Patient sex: M
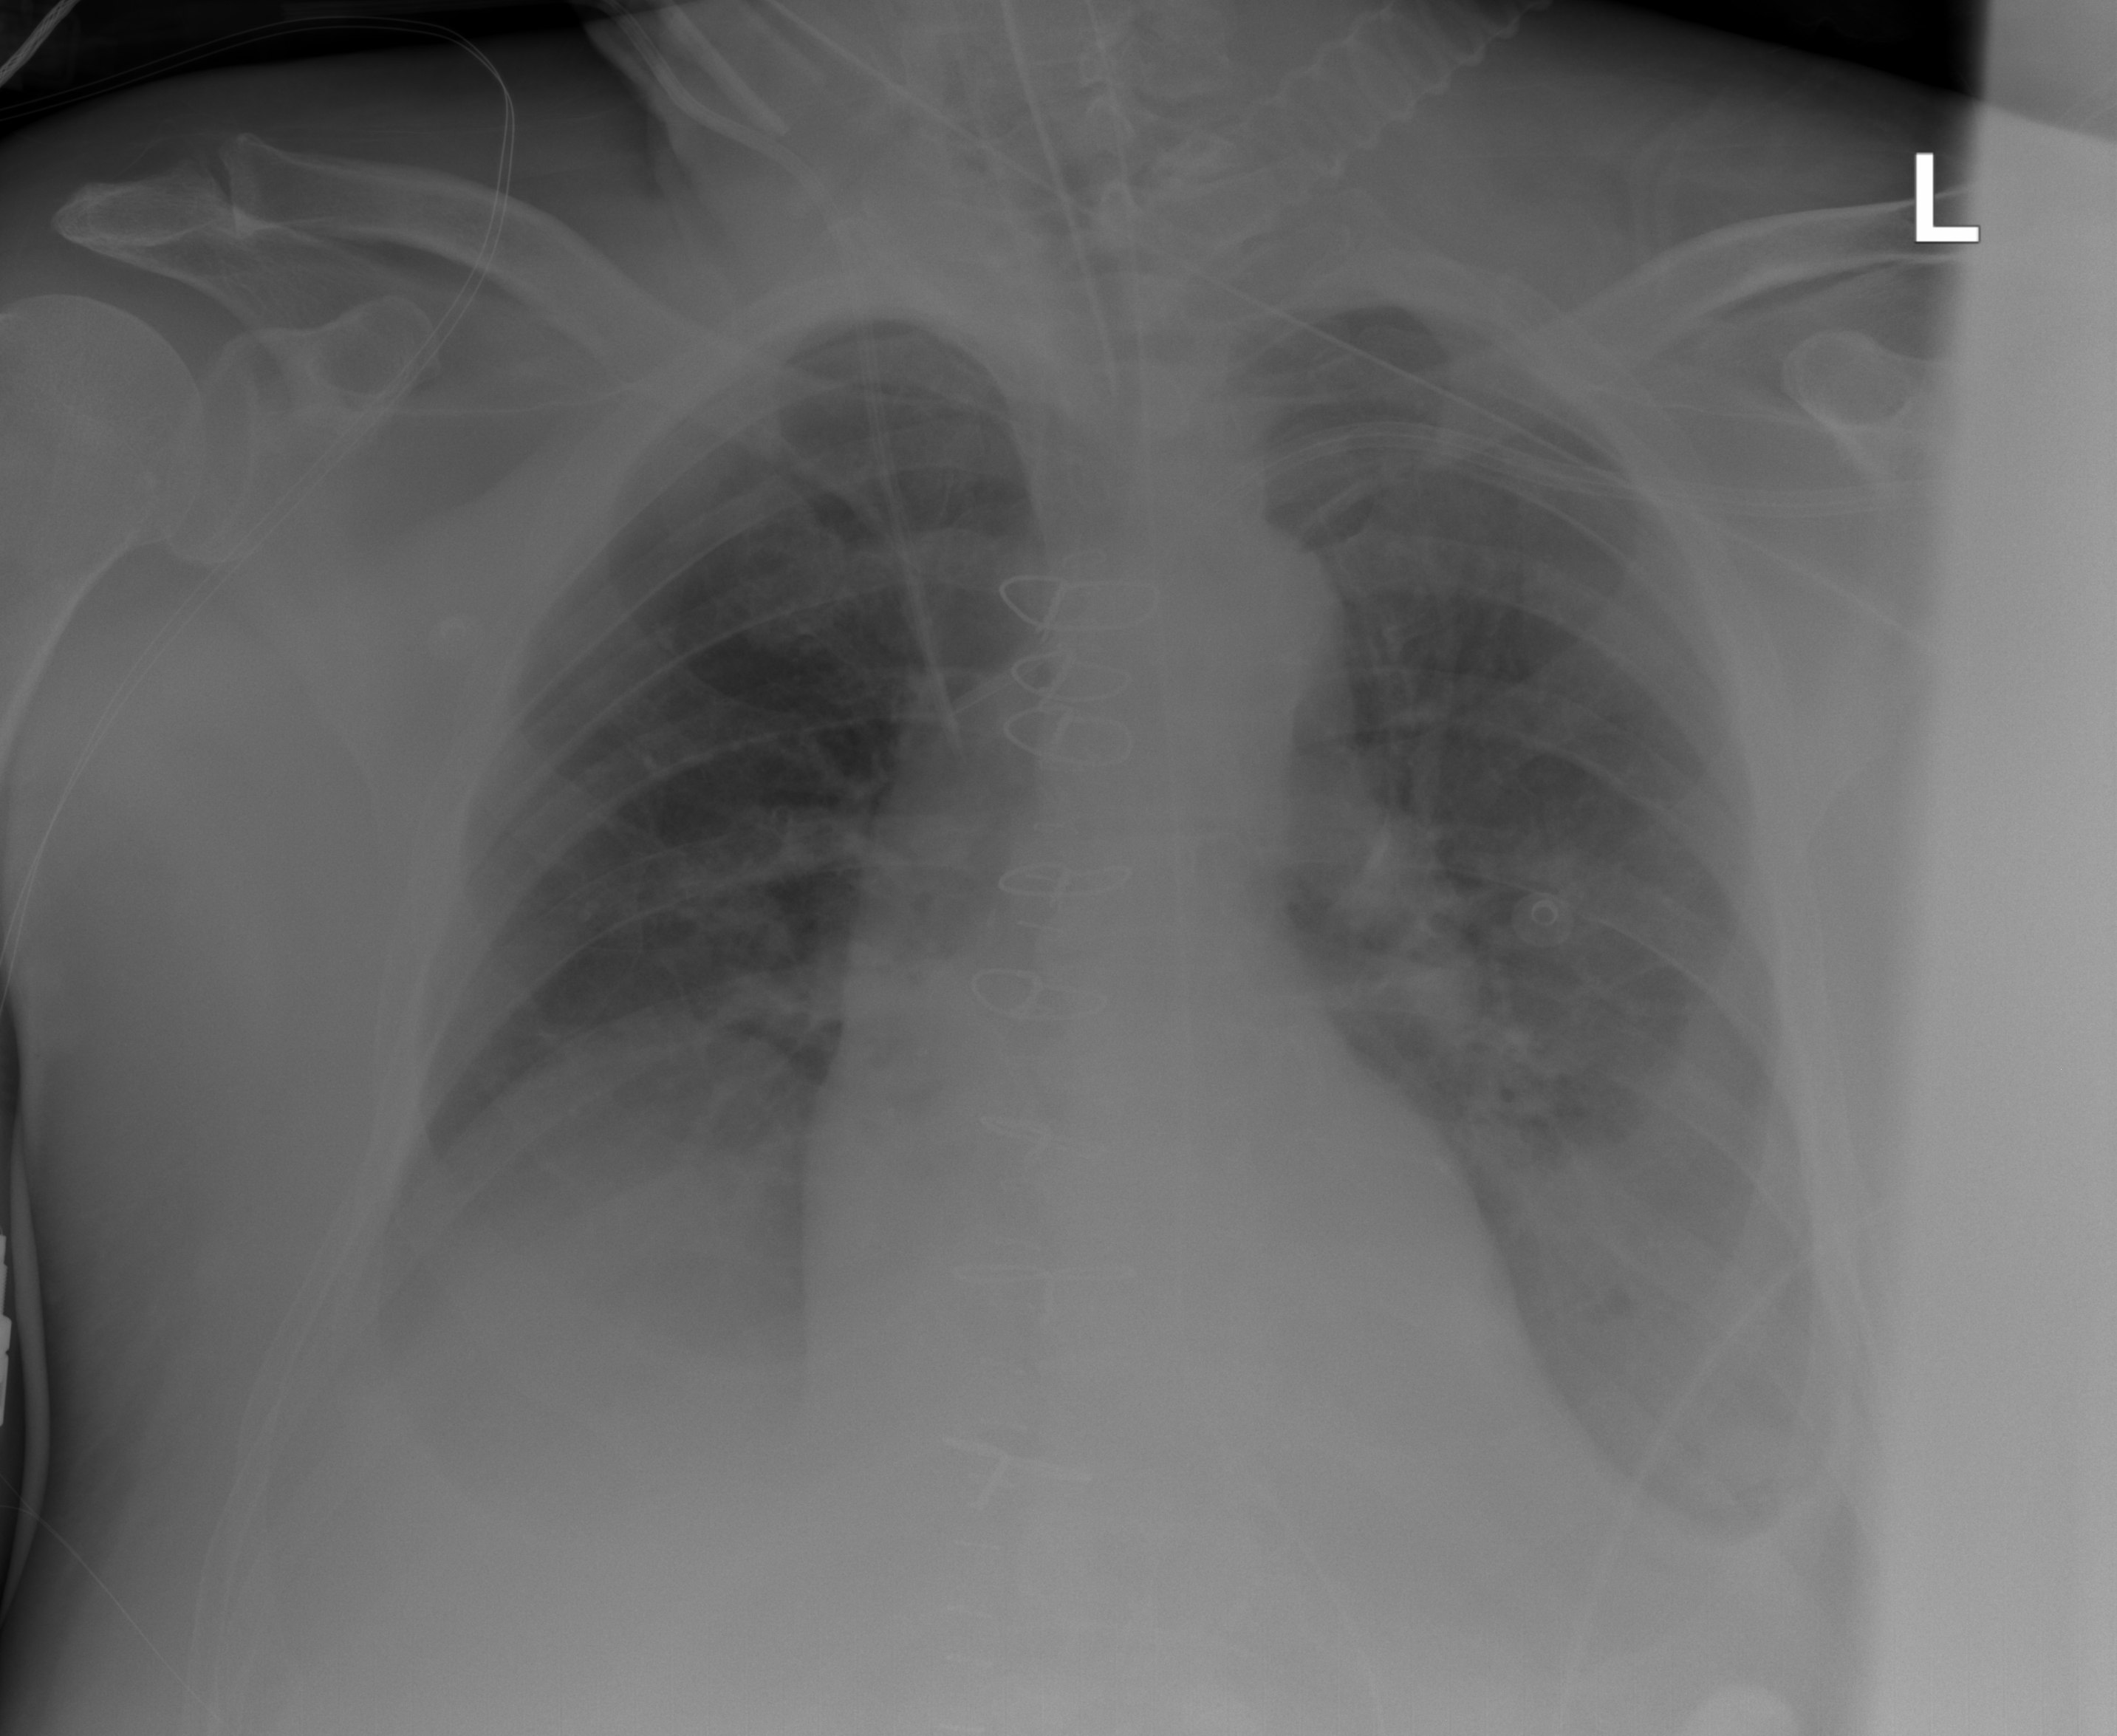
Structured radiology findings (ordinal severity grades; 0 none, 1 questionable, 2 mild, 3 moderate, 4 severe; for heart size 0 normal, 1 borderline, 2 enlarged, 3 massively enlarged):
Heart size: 0
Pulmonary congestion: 2
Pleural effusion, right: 3
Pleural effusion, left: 3
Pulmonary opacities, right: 0
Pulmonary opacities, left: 0
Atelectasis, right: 2
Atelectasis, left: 2